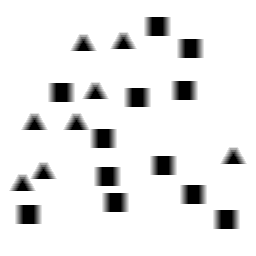
Squares: 12
Triangles: 8
Stars: 0
Total shapes: 20